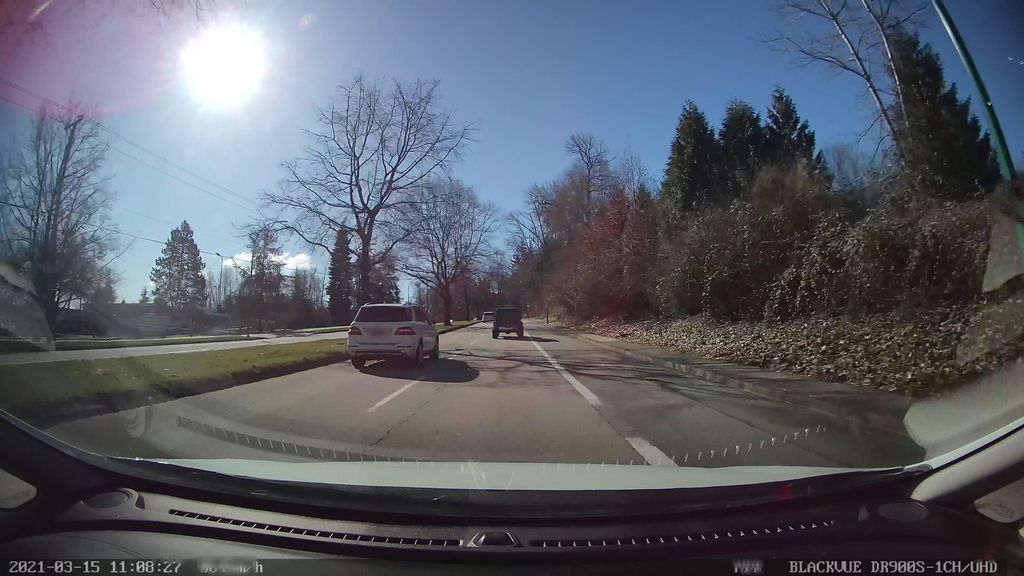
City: vancouver